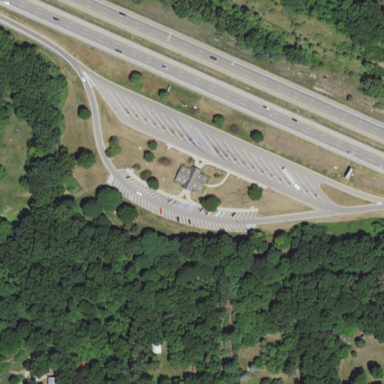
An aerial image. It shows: Rest area on the road.